Field crop: maize
Growth stage: 2
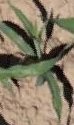
Species: maize